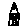
Label: house